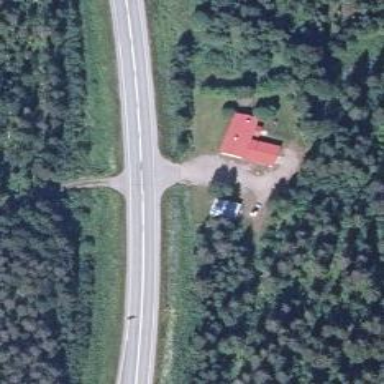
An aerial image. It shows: Simple road.